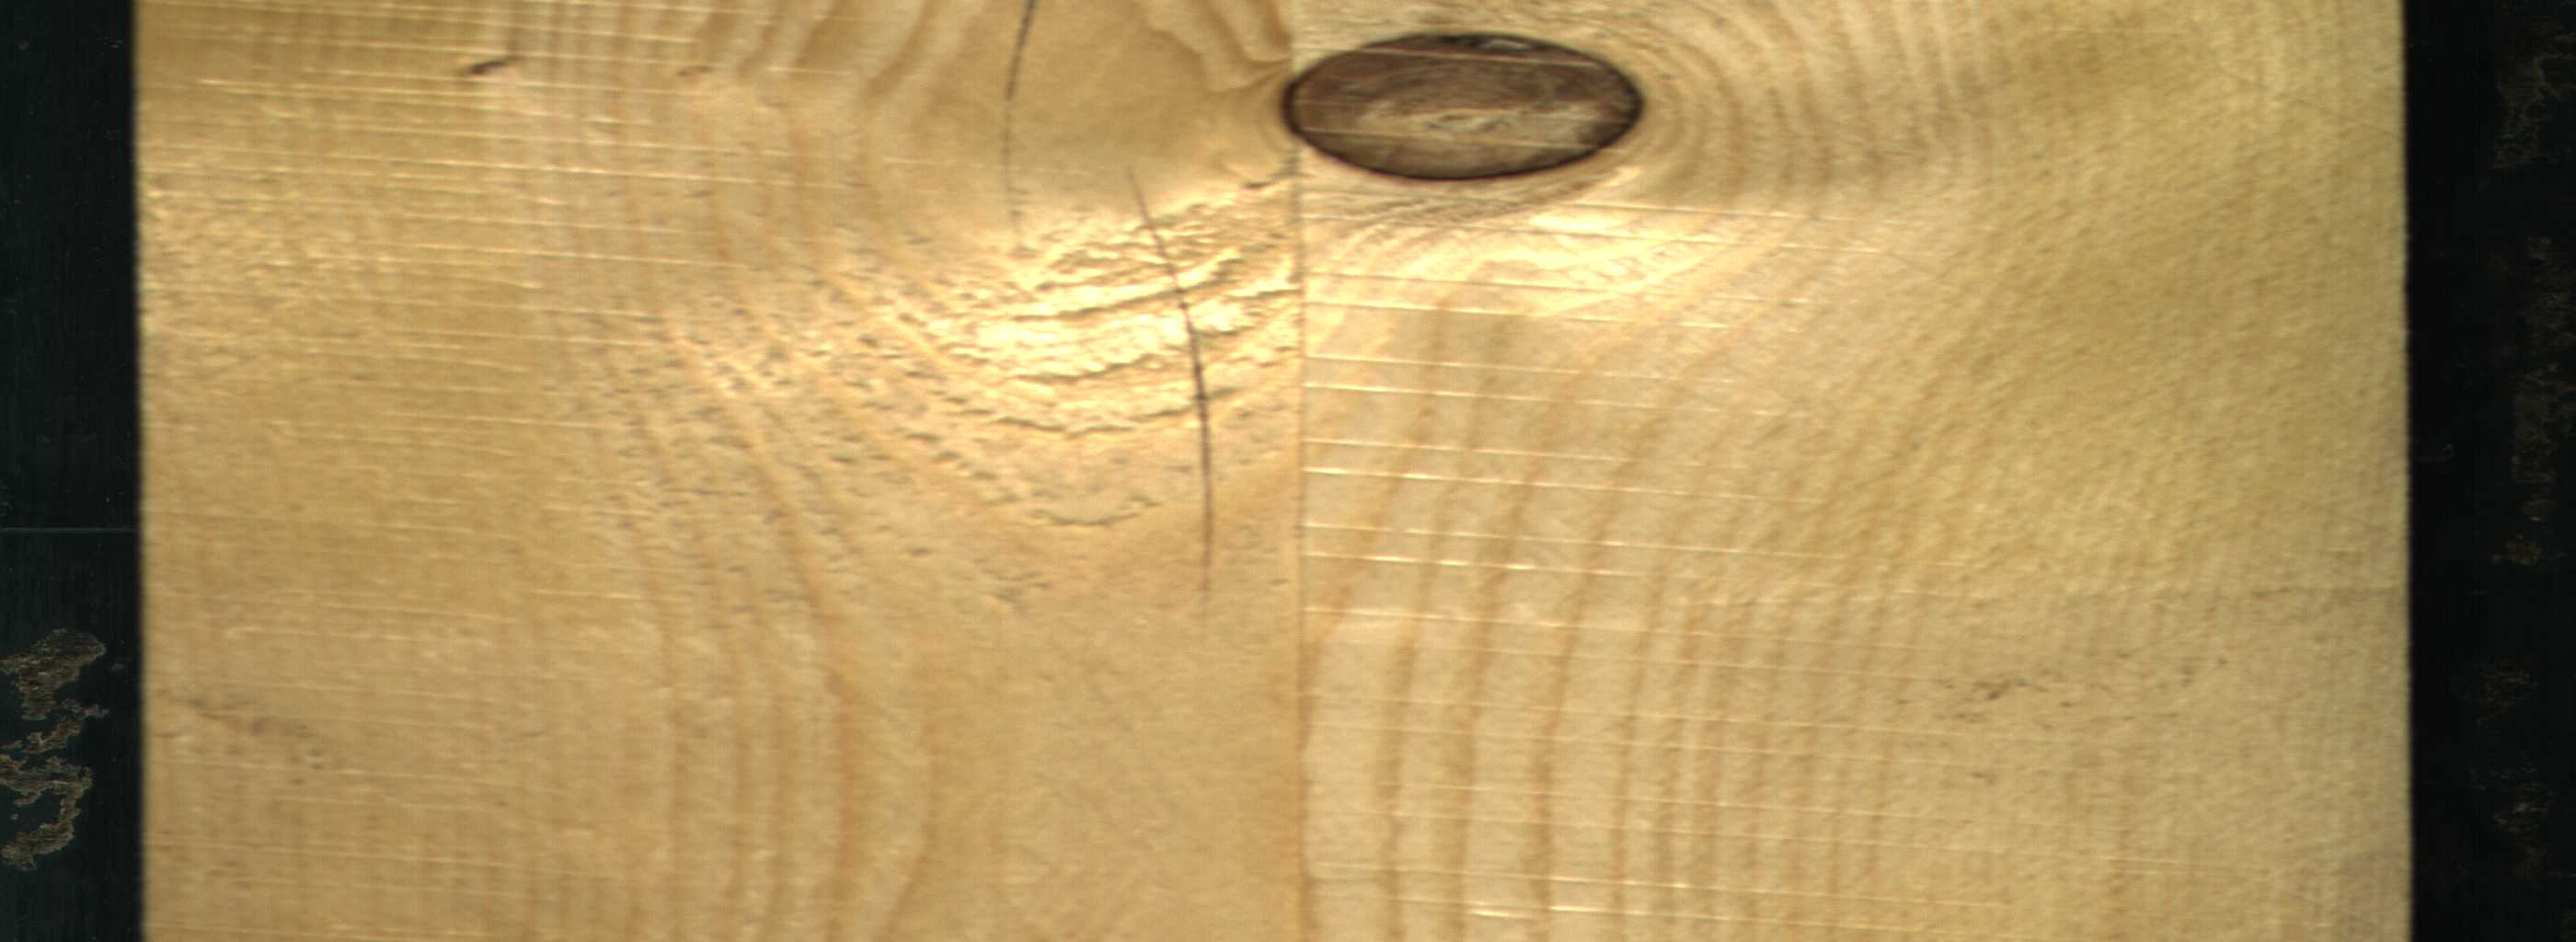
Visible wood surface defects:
Crack
Crack
Dead_Knot